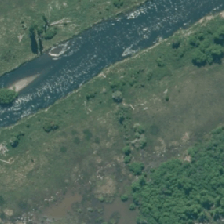
Land cover: low_producing_grassland